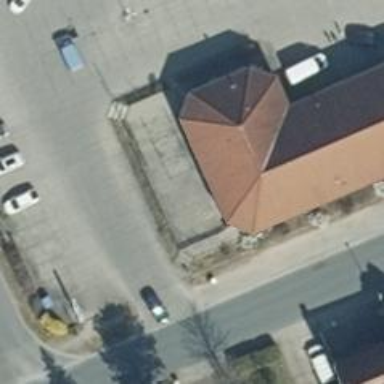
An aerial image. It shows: Restaurant.